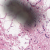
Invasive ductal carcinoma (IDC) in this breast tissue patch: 0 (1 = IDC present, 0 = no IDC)